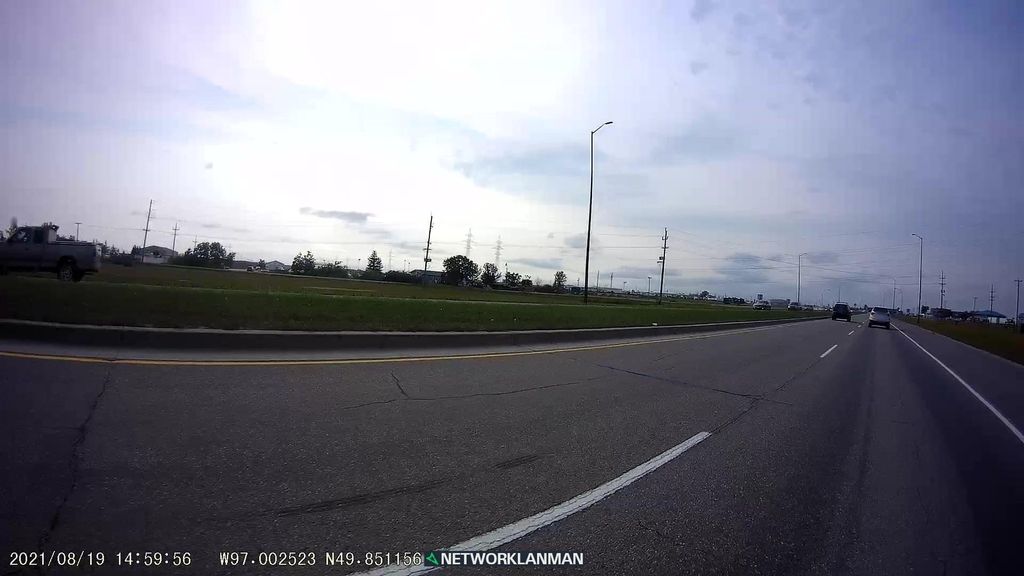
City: winnipeg